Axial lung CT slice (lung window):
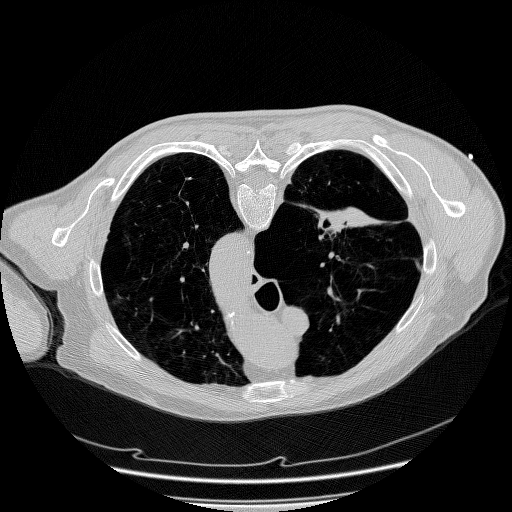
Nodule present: no